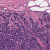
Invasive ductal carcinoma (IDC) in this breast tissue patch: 1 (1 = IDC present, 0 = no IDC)